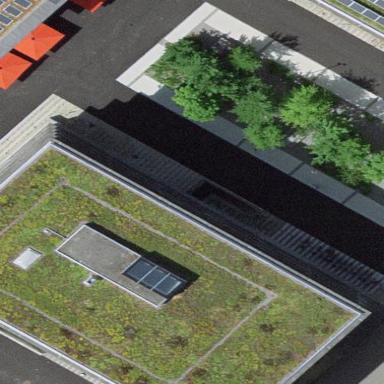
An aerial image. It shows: Public building.